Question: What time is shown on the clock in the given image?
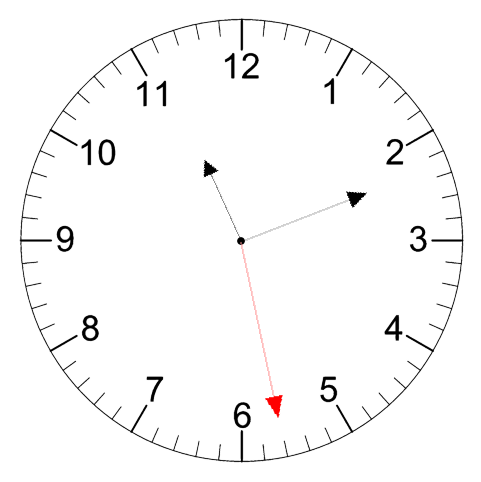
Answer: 11:11:28